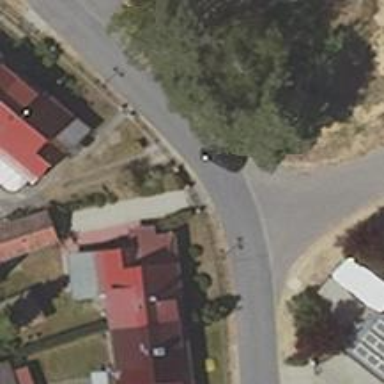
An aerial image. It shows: Paved residential road.